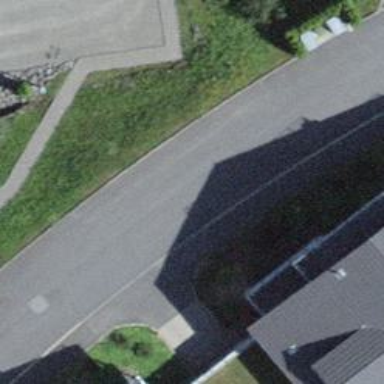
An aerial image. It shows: Residential road with asphalt surface.